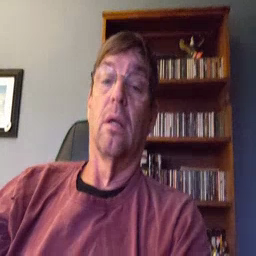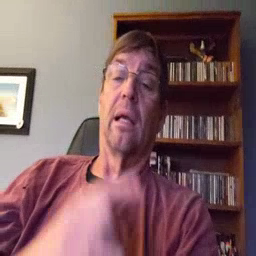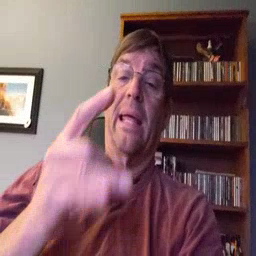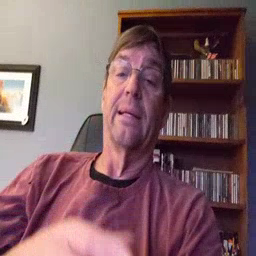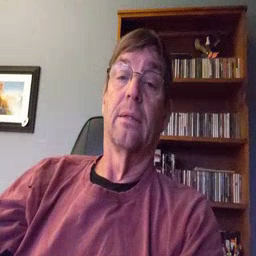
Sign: hate